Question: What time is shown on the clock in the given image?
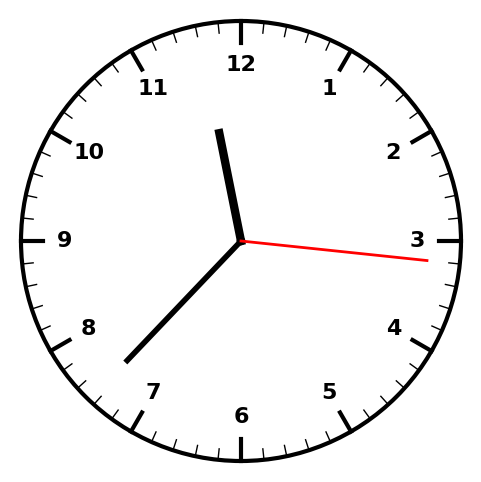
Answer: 11:37:16